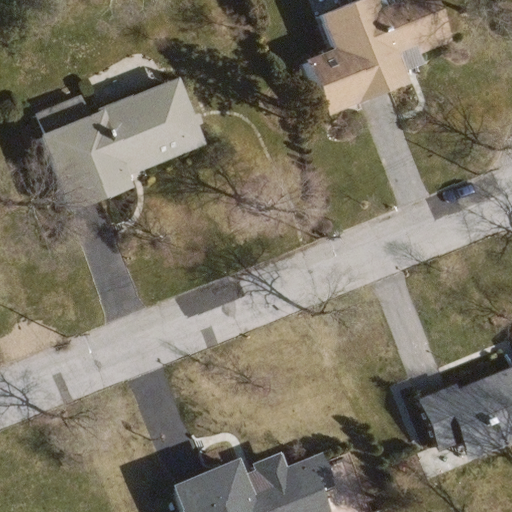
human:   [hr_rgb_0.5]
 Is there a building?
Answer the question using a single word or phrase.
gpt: yes

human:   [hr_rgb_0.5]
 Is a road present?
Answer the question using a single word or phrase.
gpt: yes

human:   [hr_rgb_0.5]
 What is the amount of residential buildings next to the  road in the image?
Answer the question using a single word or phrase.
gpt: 4

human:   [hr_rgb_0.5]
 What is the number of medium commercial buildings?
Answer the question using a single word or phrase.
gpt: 0

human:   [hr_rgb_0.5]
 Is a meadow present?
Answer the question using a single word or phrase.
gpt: no

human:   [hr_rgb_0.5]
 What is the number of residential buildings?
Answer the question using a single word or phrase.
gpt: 4

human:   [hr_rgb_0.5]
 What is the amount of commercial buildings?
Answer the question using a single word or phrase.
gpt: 0

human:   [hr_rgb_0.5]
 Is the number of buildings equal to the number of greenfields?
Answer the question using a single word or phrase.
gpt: no

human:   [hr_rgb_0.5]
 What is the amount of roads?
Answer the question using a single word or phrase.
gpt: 1

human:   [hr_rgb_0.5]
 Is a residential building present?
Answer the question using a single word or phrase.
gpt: yes

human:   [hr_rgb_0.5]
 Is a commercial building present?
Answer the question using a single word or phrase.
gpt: no

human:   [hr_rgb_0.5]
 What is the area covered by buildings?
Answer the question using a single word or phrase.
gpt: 1570m2

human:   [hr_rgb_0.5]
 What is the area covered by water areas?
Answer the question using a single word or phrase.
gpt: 0m2

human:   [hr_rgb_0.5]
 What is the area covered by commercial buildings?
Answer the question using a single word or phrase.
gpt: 0m2

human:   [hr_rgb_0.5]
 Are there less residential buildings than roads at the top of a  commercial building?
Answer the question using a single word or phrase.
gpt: no

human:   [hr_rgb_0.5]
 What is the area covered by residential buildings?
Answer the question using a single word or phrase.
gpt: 1570m2

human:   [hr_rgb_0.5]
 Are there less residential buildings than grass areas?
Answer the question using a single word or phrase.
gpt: no

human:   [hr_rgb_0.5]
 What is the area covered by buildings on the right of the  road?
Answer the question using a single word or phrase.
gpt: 728m2

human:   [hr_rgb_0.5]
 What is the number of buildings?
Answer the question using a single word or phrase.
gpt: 4

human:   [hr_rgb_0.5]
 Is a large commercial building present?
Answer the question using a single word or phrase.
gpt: no

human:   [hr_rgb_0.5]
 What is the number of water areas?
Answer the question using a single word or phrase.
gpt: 0

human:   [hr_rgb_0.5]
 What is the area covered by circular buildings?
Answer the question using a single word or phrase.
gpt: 0m2

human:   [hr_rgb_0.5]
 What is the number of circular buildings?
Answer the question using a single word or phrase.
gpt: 0

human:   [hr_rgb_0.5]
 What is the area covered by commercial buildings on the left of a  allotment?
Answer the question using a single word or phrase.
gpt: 0m2

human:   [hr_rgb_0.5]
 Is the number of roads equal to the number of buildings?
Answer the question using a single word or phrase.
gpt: no

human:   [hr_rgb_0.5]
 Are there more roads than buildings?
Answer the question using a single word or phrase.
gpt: no

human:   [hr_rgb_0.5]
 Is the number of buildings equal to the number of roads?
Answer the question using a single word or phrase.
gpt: no

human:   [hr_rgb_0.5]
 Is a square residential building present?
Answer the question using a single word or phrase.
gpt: no

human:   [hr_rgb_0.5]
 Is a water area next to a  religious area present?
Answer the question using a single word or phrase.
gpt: no

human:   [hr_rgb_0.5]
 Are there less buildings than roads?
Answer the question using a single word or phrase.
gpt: no

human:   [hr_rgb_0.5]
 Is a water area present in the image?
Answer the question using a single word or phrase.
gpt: no

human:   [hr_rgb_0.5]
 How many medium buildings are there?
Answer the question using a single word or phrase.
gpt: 3

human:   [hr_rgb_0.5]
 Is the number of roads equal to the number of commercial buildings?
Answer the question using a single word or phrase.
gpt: no

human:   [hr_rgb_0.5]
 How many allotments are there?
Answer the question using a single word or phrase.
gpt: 0

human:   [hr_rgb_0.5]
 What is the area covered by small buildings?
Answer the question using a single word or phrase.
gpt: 0m2

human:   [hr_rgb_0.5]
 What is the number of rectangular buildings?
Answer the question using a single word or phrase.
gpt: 0

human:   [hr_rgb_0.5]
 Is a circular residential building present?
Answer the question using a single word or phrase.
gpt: no

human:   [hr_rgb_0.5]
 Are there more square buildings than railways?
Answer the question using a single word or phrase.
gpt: no

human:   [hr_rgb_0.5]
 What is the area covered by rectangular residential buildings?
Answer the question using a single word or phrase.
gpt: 0m2

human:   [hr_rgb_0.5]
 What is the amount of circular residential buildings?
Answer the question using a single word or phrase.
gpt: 0

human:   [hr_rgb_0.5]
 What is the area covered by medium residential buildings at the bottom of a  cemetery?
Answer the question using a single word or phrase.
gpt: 0m2

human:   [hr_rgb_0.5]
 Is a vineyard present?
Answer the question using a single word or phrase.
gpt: no

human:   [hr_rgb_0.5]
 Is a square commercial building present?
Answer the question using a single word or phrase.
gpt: no

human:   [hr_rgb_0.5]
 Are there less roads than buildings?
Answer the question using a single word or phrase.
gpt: yes

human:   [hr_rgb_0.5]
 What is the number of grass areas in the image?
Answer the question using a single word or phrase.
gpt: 0

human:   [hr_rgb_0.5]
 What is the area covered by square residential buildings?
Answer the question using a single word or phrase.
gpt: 0m2

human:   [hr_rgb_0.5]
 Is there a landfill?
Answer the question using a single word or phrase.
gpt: no

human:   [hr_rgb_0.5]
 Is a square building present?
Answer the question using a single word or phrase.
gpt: no

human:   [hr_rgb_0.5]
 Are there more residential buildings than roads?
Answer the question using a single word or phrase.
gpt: yes

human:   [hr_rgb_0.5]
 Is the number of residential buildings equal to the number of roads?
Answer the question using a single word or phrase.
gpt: no

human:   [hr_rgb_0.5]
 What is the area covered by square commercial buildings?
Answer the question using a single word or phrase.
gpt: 0m2

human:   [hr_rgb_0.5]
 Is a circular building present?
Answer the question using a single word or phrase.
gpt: no

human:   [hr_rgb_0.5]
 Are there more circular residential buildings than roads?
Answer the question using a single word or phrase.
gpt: no

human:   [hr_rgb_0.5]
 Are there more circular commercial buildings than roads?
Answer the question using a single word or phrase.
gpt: no

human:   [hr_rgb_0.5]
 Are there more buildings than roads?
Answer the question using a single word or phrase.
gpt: yes

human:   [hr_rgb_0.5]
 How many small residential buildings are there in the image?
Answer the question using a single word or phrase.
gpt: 0

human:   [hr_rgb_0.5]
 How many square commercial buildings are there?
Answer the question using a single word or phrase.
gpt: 0

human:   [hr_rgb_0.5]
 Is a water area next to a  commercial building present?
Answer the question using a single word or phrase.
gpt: no

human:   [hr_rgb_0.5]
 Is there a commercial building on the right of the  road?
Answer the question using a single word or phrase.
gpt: no

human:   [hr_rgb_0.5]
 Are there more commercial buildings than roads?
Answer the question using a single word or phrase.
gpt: no

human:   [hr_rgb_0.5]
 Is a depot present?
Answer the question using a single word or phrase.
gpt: no

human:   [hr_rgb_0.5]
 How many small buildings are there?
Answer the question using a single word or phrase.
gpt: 0

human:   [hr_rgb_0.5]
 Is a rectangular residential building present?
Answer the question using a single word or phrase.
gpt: no

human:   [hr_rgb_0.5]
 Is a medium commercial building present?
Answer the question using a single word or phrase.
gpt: no